Question: I am looking for a way how to prevent the browser of Opera to show the broken image if the image is not found in the path.

In mozila, if the image is not exist, then it will be blank without showing a broken image like above.
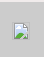
Answer: You can do this using JS for example. Simplest way:
'''
<img src="..." onerror="this.style.display='none'">
'''
Or for all images on page:
'''
var images = document.getElementsByTagName("img");
for( var i = 0; i < images.length; i++ ) {
(function( i ) {
images[ i ].onerror = function() {
images[ i ].style.display = 'none';
}
})( i );
}
'''